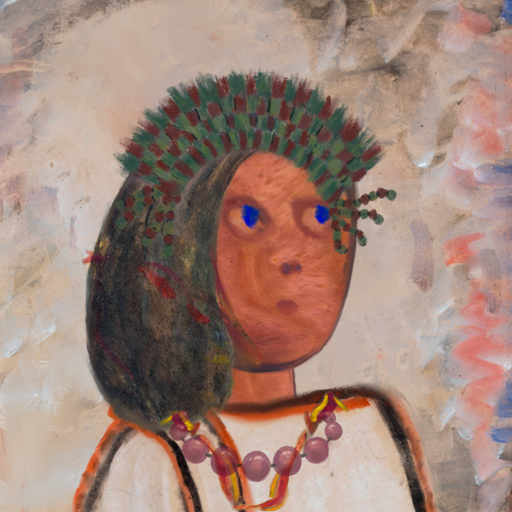
Background: Roy_Bahadur, Head And Neck Side: Mother_And_Son_Mother, Face Side: Mother_And_Son_Mother, Bust: Roy_Bahadur, Hair Side: Gypsy_Mother, Head Accessory: After_Raid_Crown, Second Necklace: Gypsy_Mother_1, Necklace: Irani_2, Baby: Blank